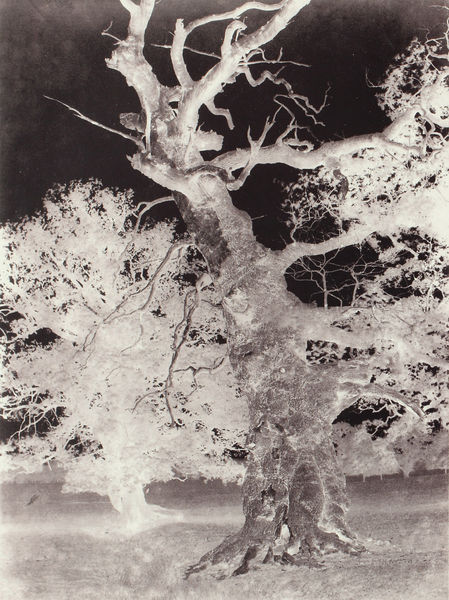
Titel: Étude d’un vieux chêne
Künstler: Shaw. G.
Schlagwörter: baum, blätter, laub, wiese, alt, stamm, zweige, kahl, foto, negativ, eiche, knorrig, abgestorben, totholz